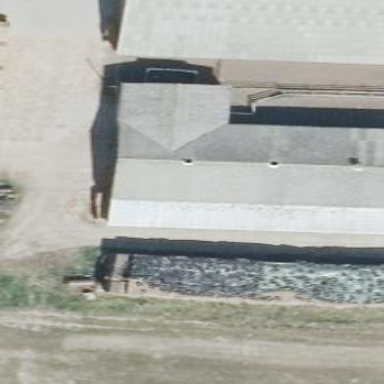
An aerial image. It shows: Farm auxiliary building.